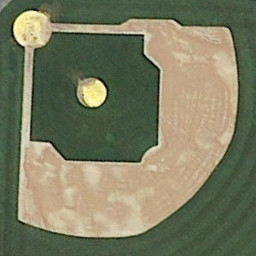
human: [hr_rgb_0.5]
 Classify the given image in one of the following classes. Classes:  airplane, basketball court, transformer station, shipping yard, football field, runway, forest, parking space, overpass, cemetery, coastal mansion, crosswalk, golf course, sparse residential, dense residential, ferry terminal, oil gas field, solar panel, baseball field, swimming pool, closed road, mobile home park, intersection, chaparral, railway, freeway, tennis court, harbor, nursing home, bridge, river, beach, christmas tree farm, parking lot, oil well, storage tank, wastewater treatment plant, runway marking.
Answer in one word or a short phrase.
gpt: baseball field